Question: I'm having some trouble with CakePHP's models.
I have three tables - 'CC_PLAYLIST', 'CC_PLAYLISTCONTENTS', and 'CC_FILES'.
I'd like to get a list of all playlists, with all of their contents, and then the relevant file information for each piece of playlist content.
I.E
'''
Playlist 1
-- Playlist Content 1
---- File Info
-- Playlist Content 2
---- File Info
-- Playlist Content 3
---- File Info
Playlist 2
-- Playlist Content 123
---- File Info
'''
In my controller I have:
'$playlistcontent = $this->AirtimePlaylist->find('all')' however that seems to turn up a flat array with all playlistcontents, all files, and empty playlist arrays.

AirtimeFile.php
'''
class AirtimeFile extends AppModel {
public $useTable = 'cc_files';
public $actsAs = array('Containable');
public $hasMany = array('AirtimeFileAttribute' => array(
'className' => 'AirtimeFileAttribute',
'foreignKey' => 'track_id'
));
}
'''
AirtimePlaylist.php
'''
class AirtimePlaylist extends AppModel {
public $useTable = 'cc_playlist';
public $actsAs = array('Containable');
public $hasMany = array('AirtimePlaylistContent' => array(
'className' => 'AirtimePlaylistContent',
'foreignKey' => 'playlist_id'
));
}
'''
AirtimePlaylistContent.php
'''
class AirtimePlaylistContent extends AppModel {
public $useTable = 'cc_playlistcontents';
public $actsAs = array('Containable');
public $hasOne = array('AirtimePlaylist' => array(
'className' => 'AirtimePlaylist',
'foreignKey' => 'id'
),'AirtimeFile' => array(
'className' => 'AirtimeFile',
'foreignKey' => 'id'
));
}
'''
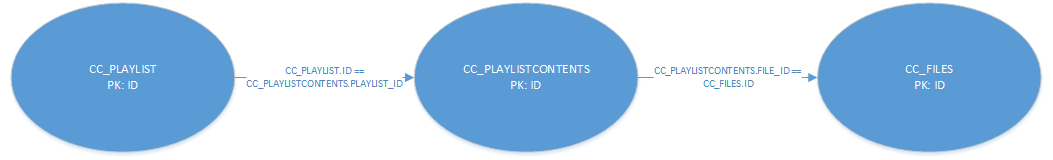
Answer: In your controller you need to use 'contain'
'''
$model = $this->AirtimePlaylist->find('all',
array(
'contain' => array('AirtimePlaylistContent' => array('AirtimeFile') )
)
);
'''